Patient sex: M
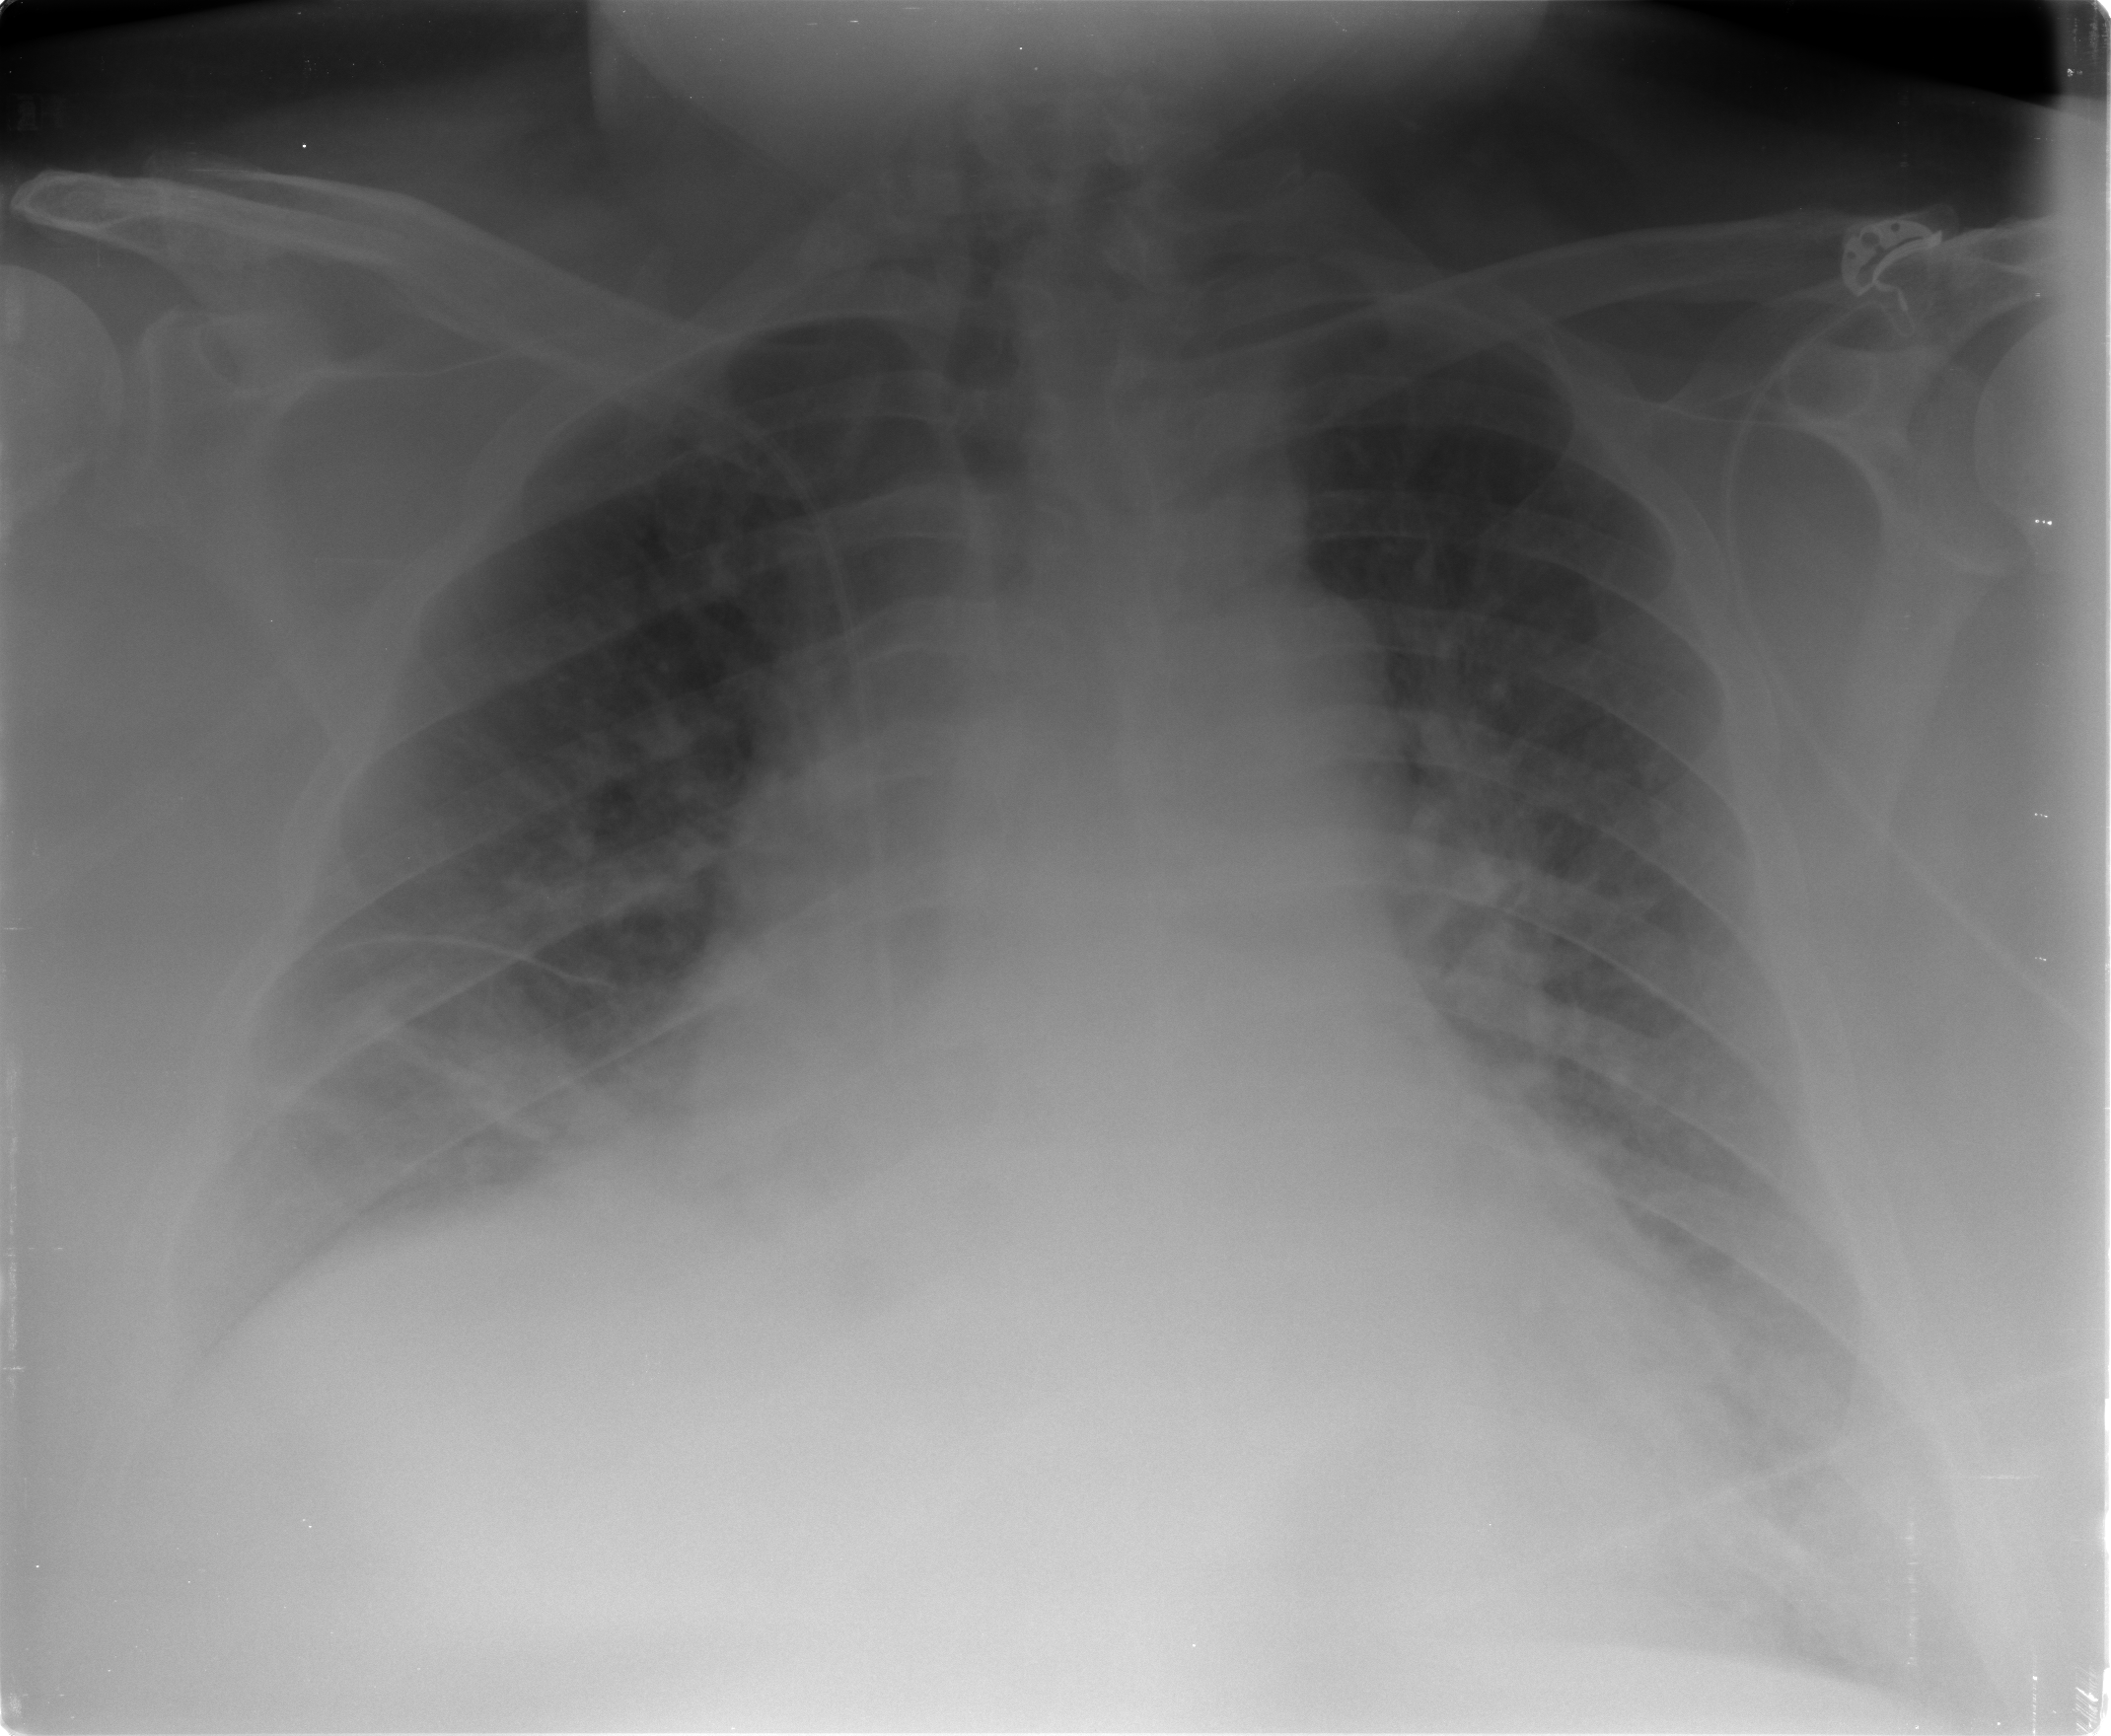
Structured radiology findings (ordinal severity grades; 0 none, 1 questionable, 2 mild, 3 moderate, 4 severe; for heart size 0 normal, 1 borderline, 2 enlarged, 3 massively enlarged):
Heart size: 2
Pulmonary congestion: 3
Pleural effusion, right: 1
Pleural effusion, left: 1
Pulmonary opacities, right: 1
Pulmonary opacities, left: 1
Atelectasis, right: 2
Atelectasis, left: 2